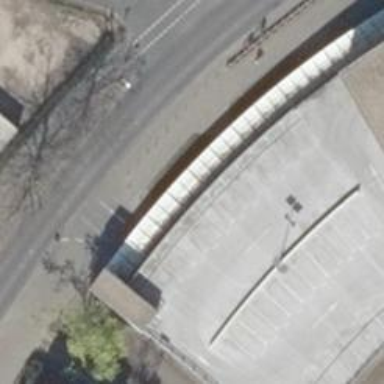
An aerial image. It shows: Multi-storey parking entrance.